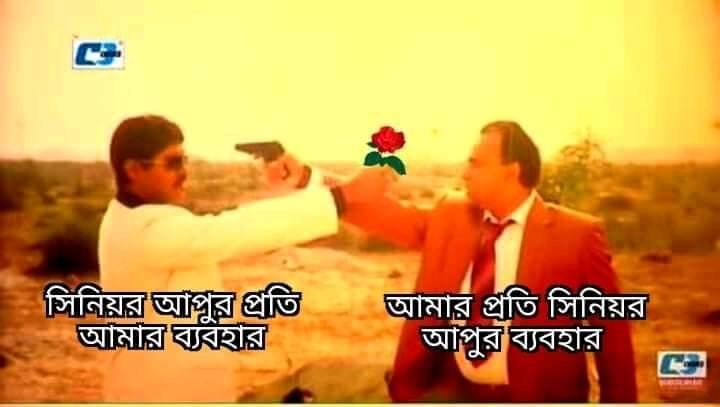
Caption: সিনিয়র আপুর প্রতি আমার ব্যবহার     আমার প্রতি আপুর ব্যবহার
Label: non-hate